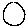
Label: circle